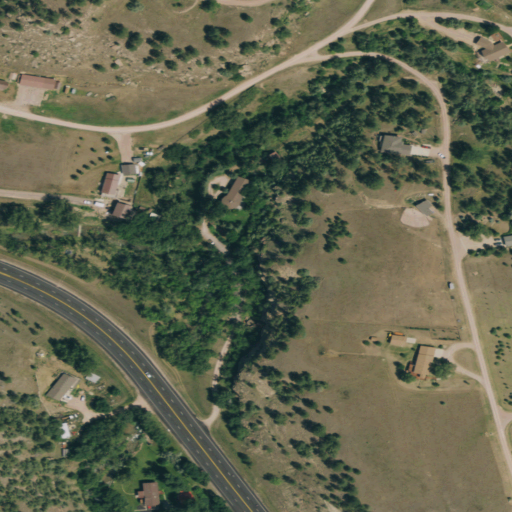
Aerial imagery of valley in South Dakota named Dudley Canyon containing evergreen forest, grassland, open development, shrub, medium intensity development, and low intensity development